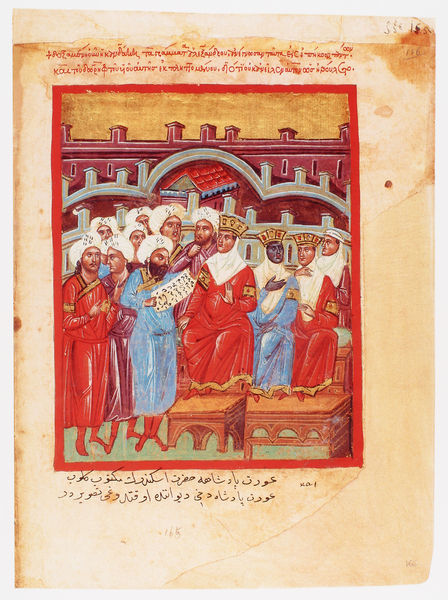
Titel: Der griechische Alexanderroman
Institution: Venedig, Hellenic Institute Codex Gr. 5
Schlagwörter: blau, gruppe, weiß, stadt, männer, dach, rot, malerei, bart, rahmen, gold, krone, schrift, mauer, lila, bank, hocker, könig, thron, tor, zinnen, buch, zettel, orient, orientalisch, palast, verhandlung, buchseite, pergament, arabisch, schwarzer, mittelalter, schriftrolle, könige, turban, ikone, turbane, kronen, buchmalerei, alexander, buchkunst, buchkusnt, wurmschrift